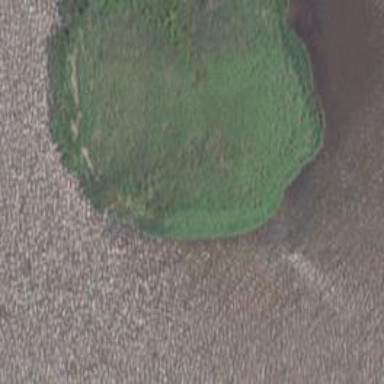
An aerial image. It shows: Wetland area.